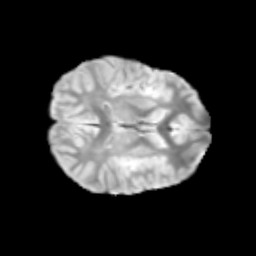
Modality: T2w
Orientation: axial
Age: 9
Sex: male
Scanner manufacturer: siemens
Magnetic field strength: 3 T
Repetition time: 3.8 s
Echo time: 0.07 s